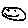
Label: smiley face